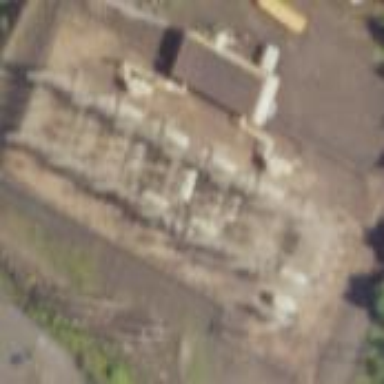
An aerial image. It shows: Industrial power substation.